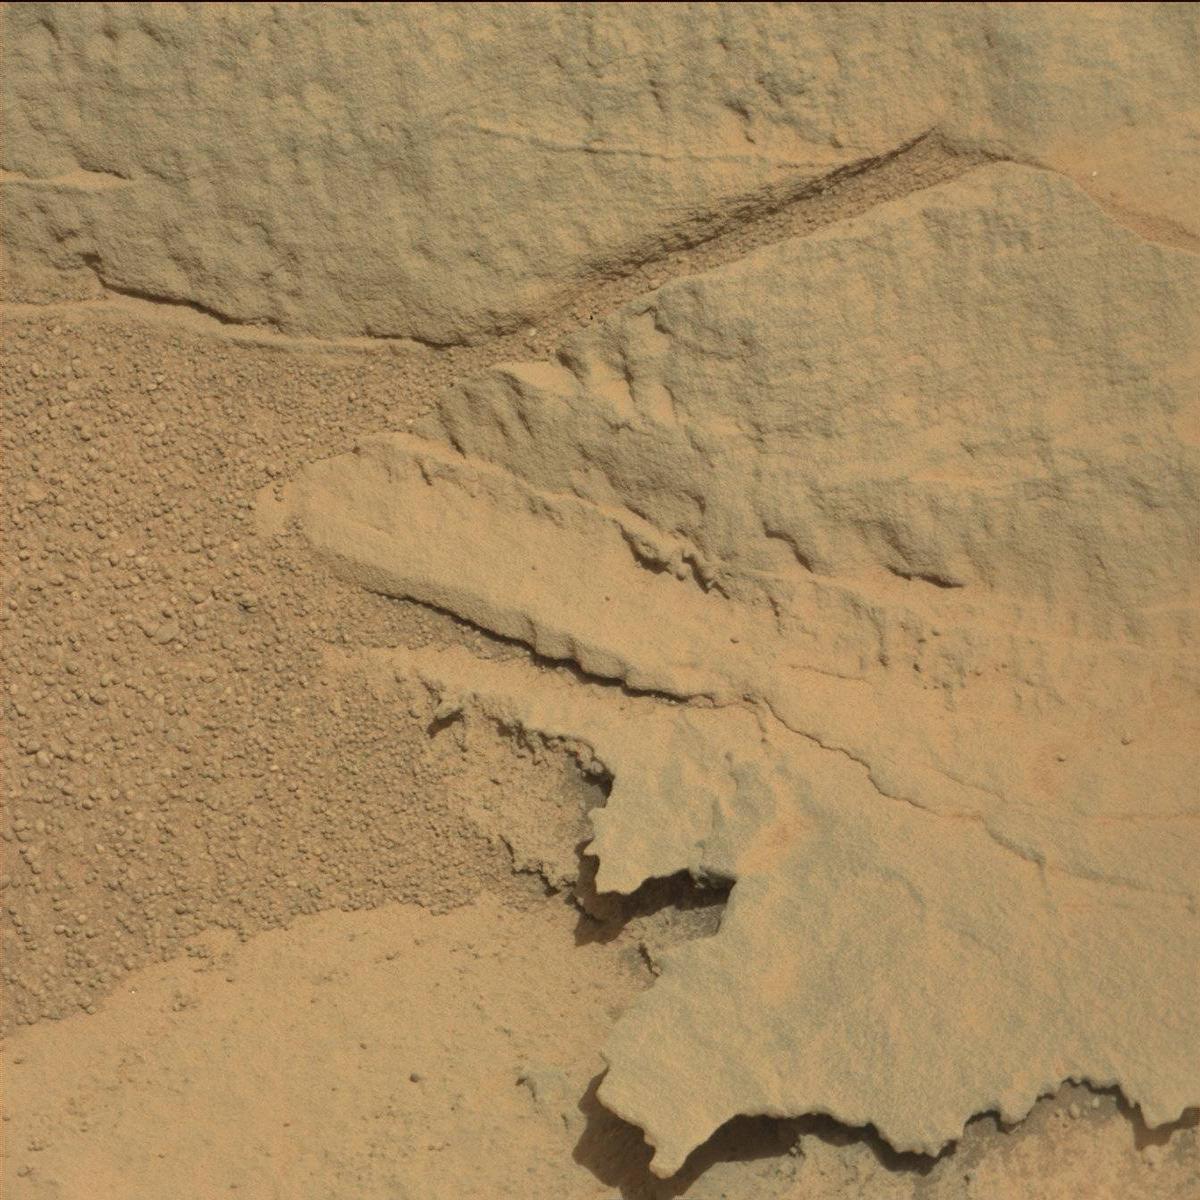
Terrain classes present: Bedrock, Sand / Soil